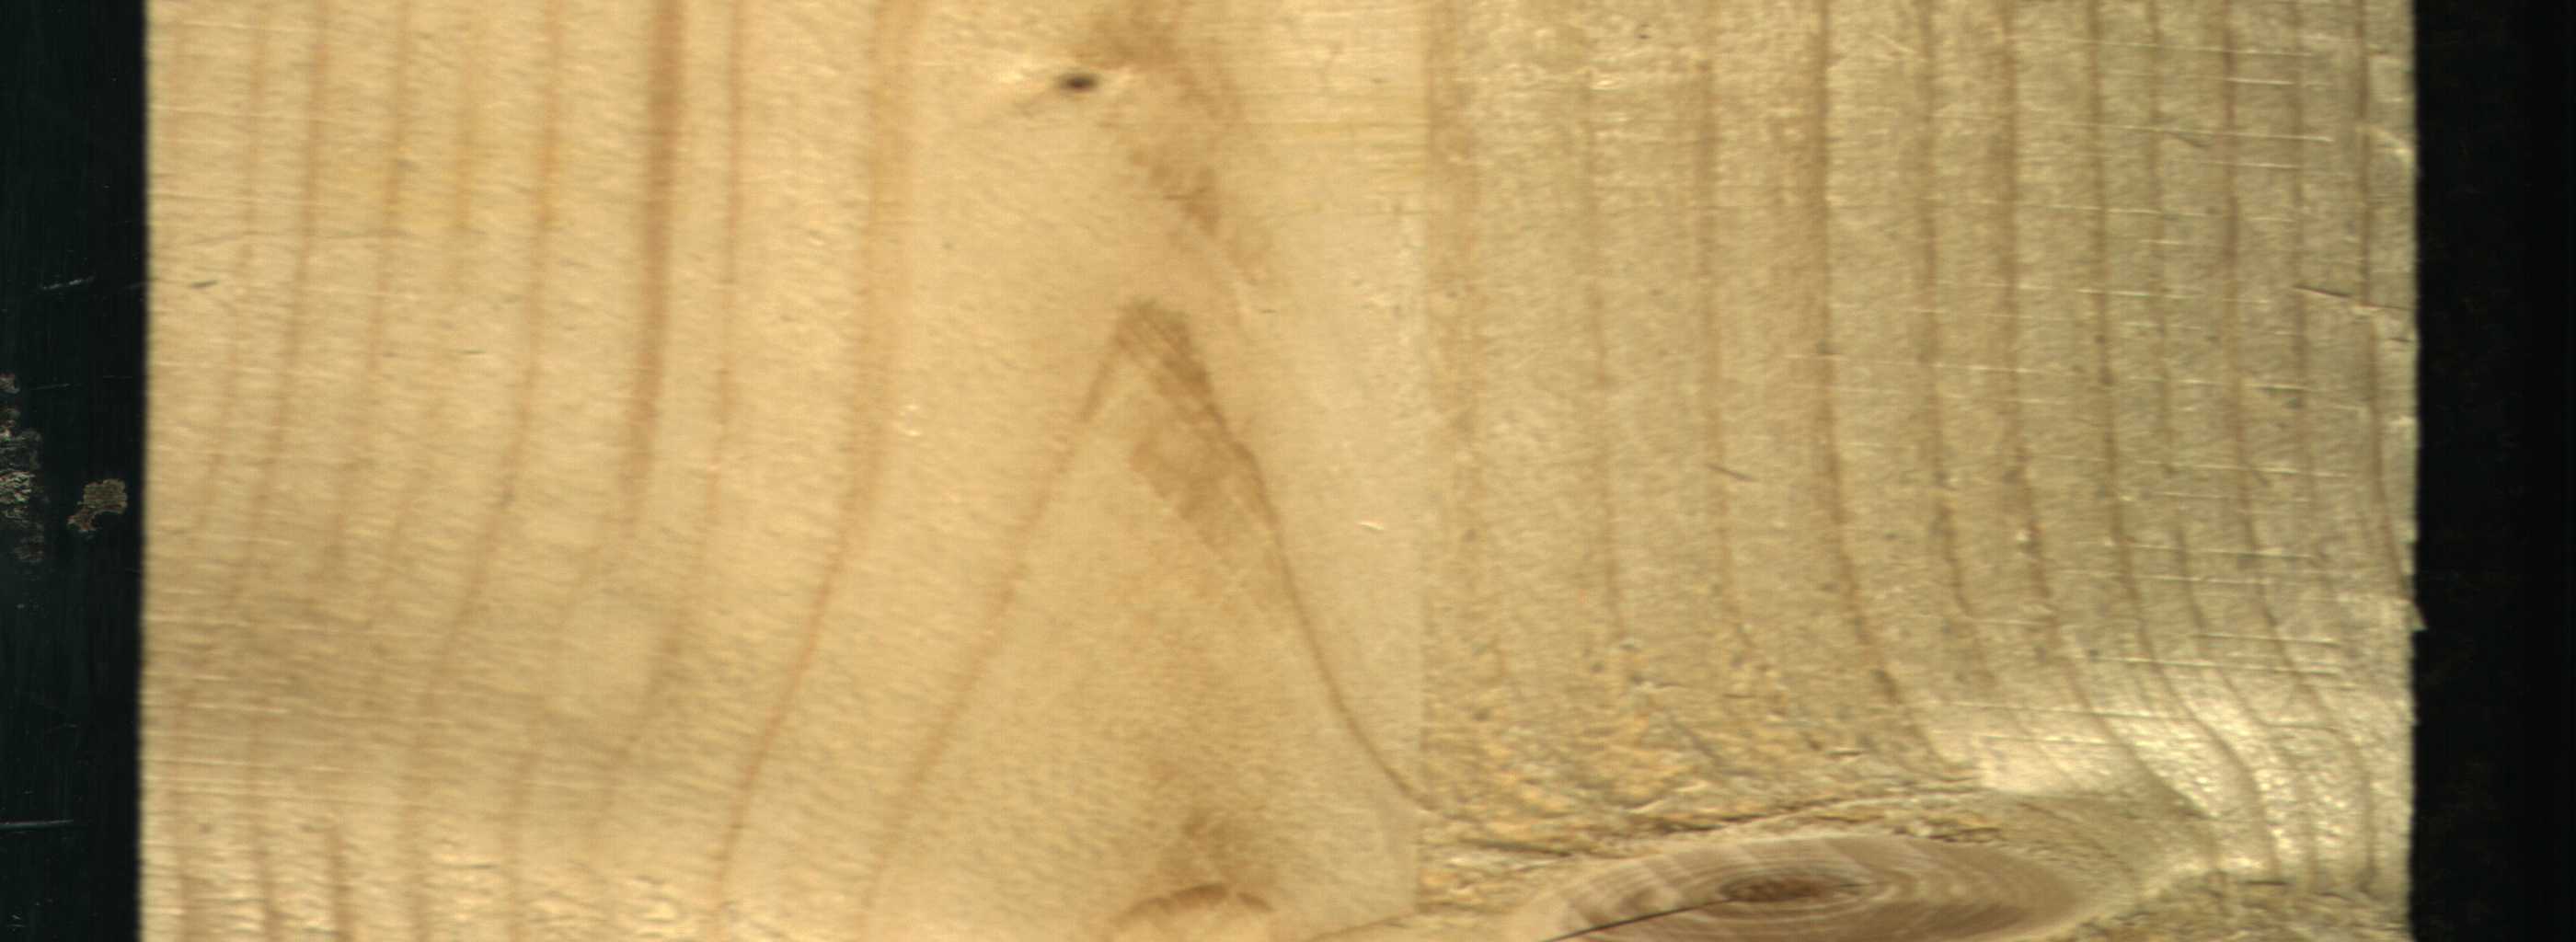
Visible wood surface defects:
knot_with_crack